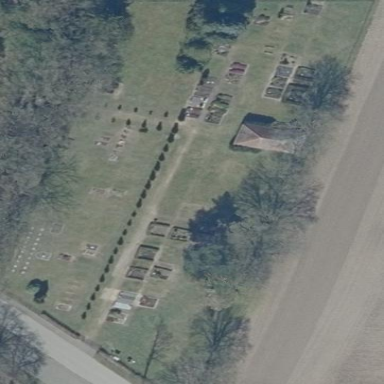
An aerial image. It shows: Cemetery.